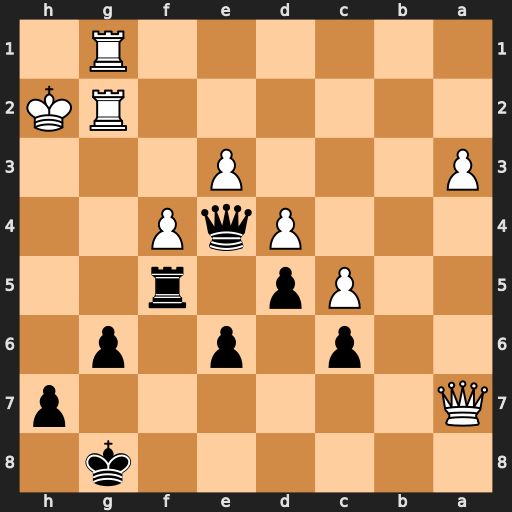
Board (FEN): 6k1/Q6p/2p1p1p1/2Pp1r2/3PqP2/P3P3/6RK/6R1
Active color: b
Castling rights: -
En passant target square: -
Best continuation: Rh5+ Kg3 Qxe3+ Kg4 Qh3#